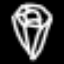
Label: diamond